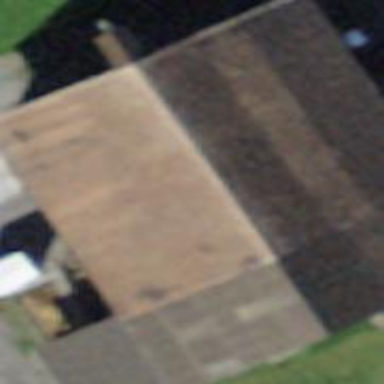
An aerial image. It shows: Barn.